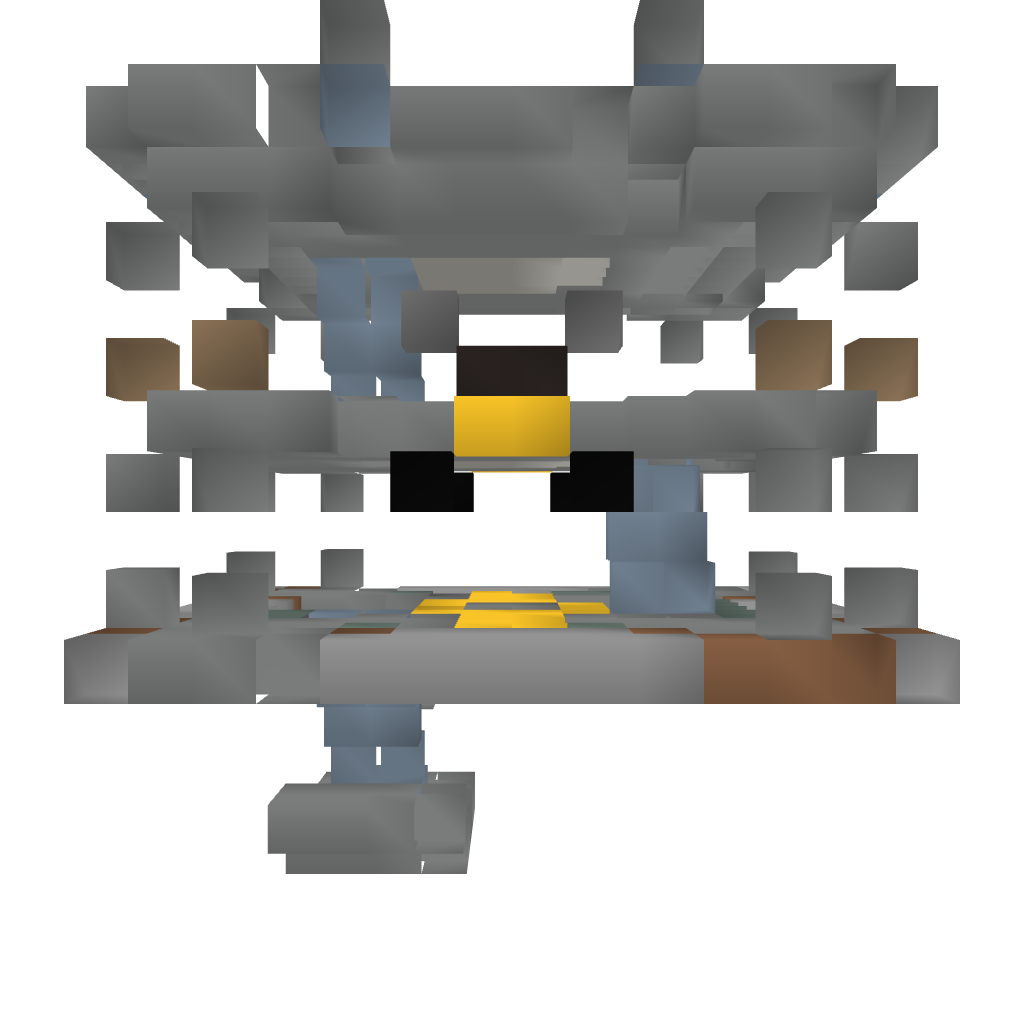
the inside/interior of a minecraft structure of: PvP Tower [Yellow]